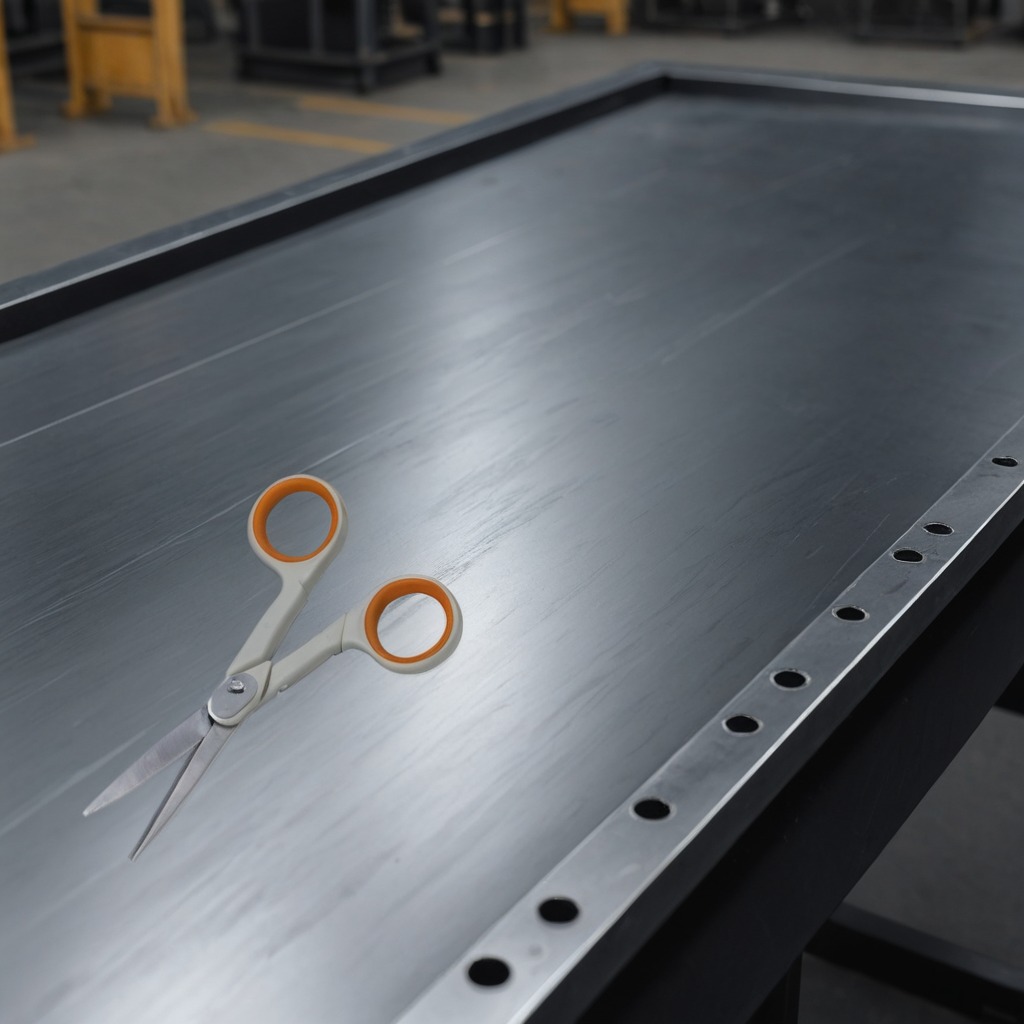
A scissor is lying on the cold steel table in a mining workshop.